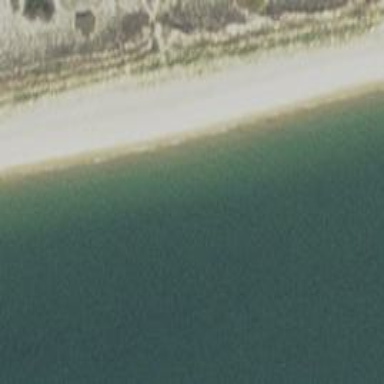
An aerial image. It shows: Scenic beach with natural beauty.